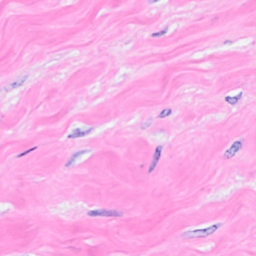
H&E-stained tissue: Breast